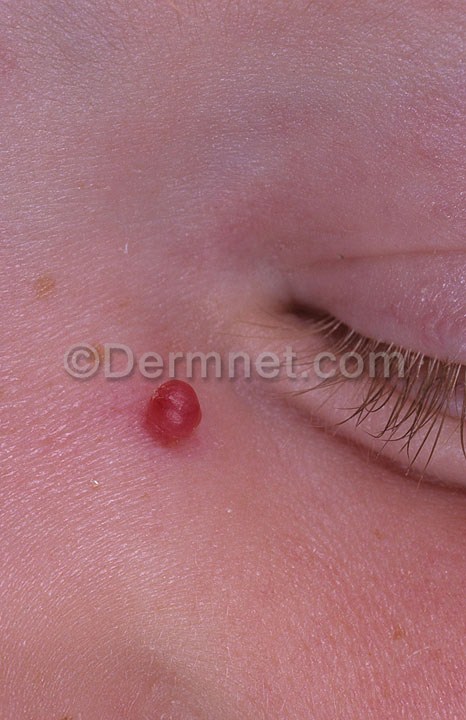
Disease: Vascular Tumors